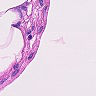
Metastatic tissue present: no